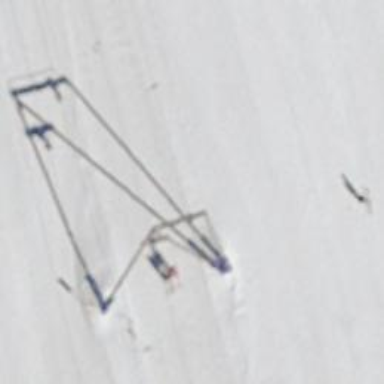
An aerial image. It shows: Pylon for aerialway.